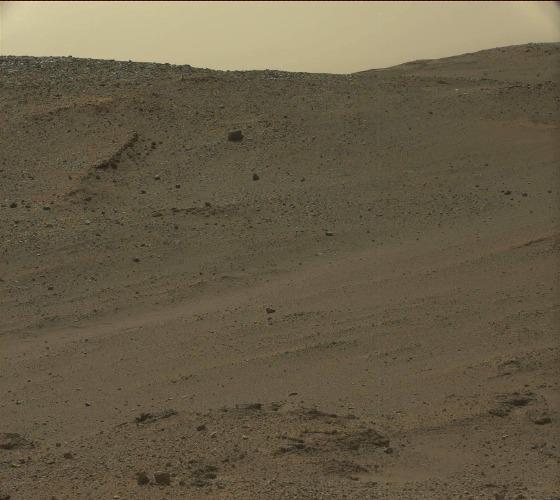
Terrain classes present: Bedrock, Gravel / Sand / Soil, Rock, Sky / Distant Mountains